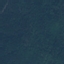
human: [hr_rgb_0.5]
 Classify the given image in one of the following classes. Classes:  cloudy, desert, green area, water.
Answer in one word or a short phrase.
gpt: green area